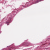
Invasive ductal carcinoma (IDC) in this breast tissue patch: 0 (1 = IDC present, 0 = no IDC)